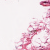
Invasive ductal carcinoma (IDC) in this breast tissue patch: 0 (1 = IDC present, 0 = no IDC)